Question: I need to display contents of all documents Ids in an array

I am using firebase with Flutter;
this is my function :
'''
getlist()async{
var snapshot = await _firestore.collection("posts").get();
var data = snapshot.docs.map((doc)=> doc.data());
return data;
}
'''
<URL>
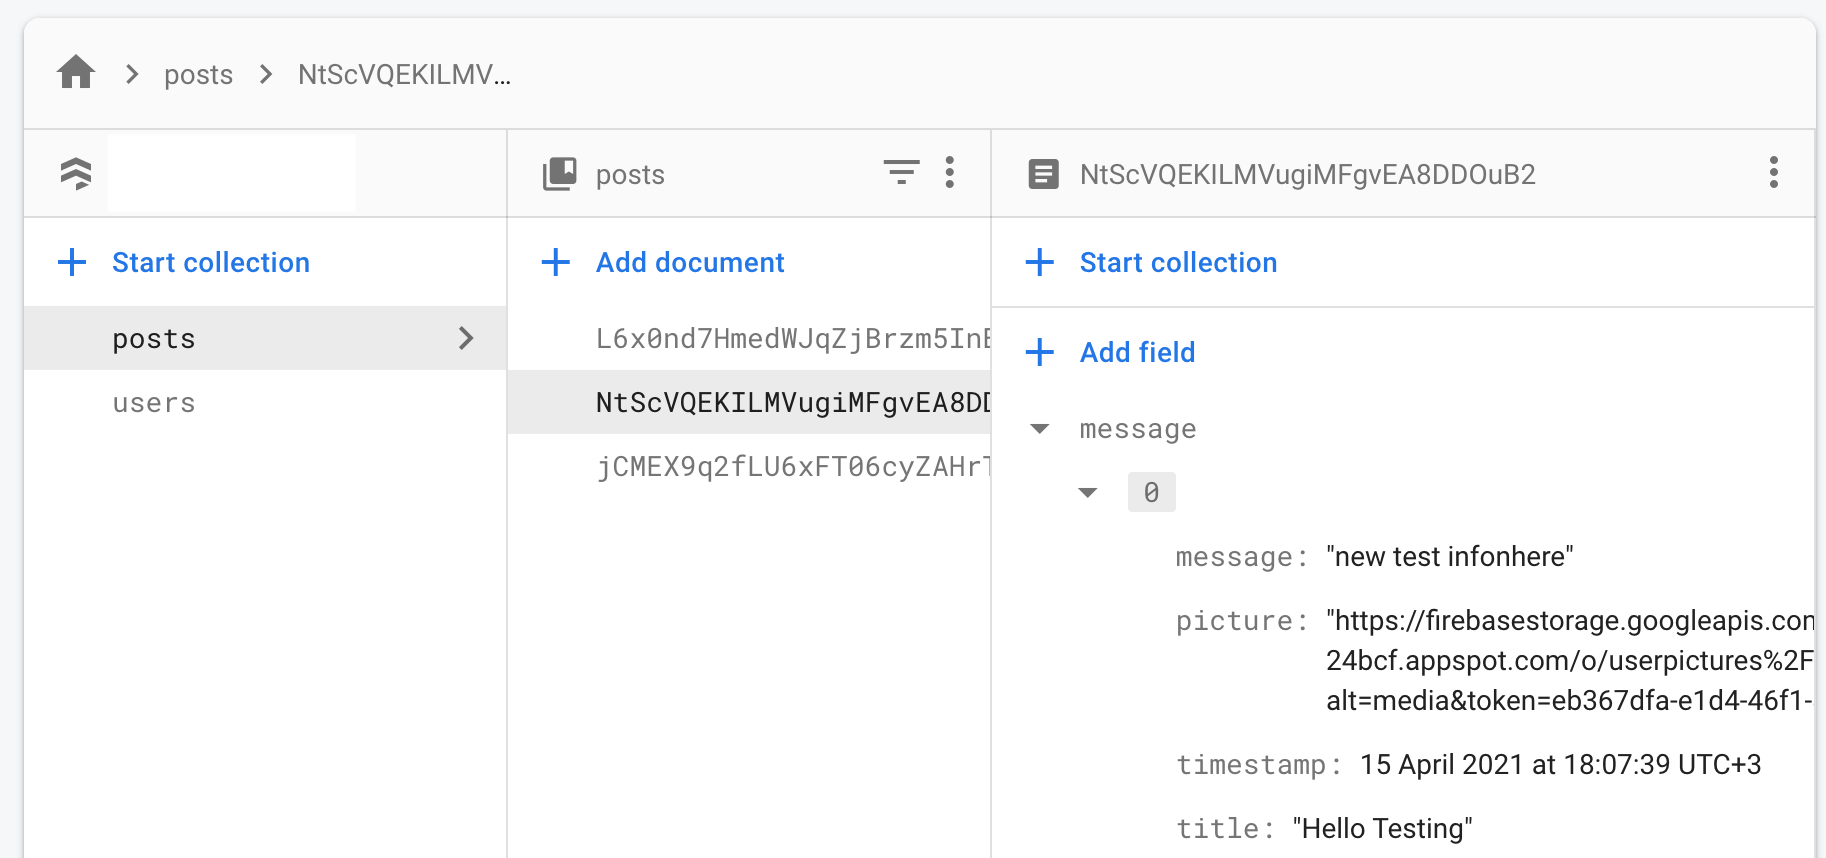
Answer: Thanks everyone for all your help support.but this how i managed to solve my problem.
'CollectionReference _collectionRef = _firestore.collection("posts"); QuerySnapshot querySnapshot = await _collectionRef.get(); final allData = querySnapshot.docs.map((e) => e.data()).toList();'